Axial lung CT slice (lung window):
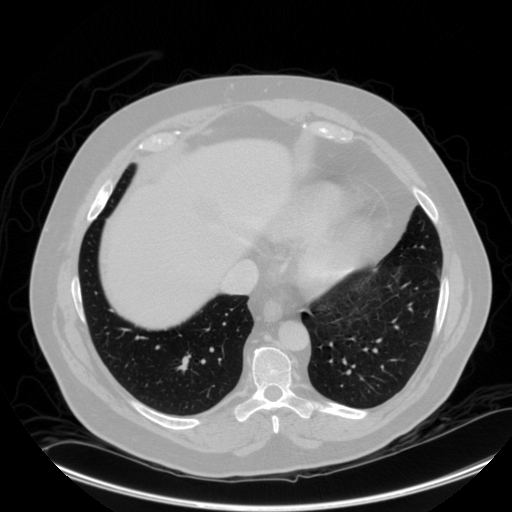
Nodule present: no